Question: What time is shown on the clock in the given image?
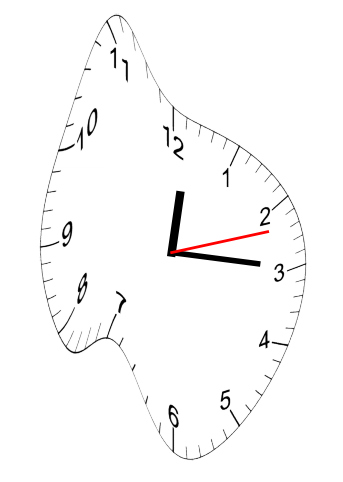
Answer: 12:15:12